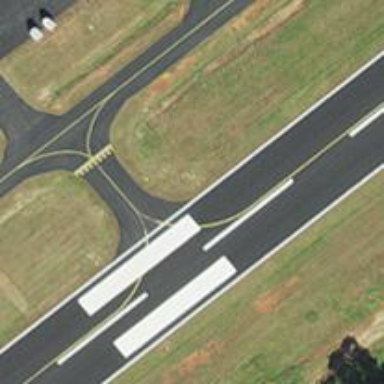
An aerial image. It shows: View of taxiway at the airport.